Question: I'm looking for a jQuery plugin that would let me do something similar to this in the image:

Basically a user can chose one/more of the options like this.
It looks like tags, but it's not really tag, and each element must carry it's ID too.
(in the future it should be possible to add options manually with ajax. but not necessary for now)
Any help is greatly appreciated !
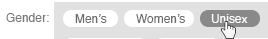
Answer: jQuery UI checkboxes should work for you:
<URL>
If you are using Twitter Bootstrap, the checkboxes should do the trick for you.
<URL>
If you are not using either jQuery UI or Twitter bootstrap, you can implement this yourself with a small amount of CSS and minimal or no javascript.